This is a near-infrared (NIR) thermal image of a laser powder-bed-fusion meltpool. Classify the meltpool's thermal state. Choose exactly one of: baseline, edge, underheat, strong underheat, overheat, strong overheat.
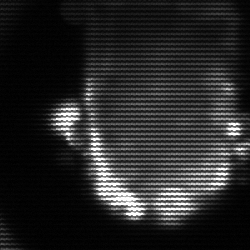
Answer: baseline